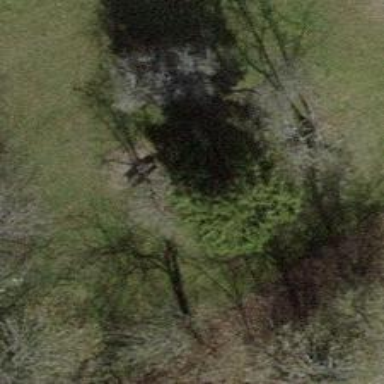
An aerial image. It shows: Evergreen needle-leaved tree.